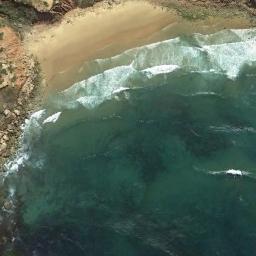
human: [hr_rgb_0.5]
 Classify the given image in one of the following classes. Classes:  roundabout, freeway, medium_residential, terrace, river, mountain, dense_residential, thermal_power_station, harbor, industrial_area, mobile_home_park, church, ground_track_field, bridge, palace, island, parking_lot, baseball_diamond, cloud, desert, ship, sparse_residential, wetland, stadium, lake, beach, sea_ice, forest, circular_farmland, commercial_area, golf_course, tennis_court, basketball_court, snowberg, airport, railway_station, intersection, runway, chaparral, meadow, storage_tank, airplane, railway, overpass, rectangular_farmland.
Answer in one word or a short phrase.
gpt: beach